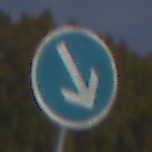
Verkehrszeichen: VorgeschriebeneVorbeifahrtRechts
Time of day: MorningAfternoon
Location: Outdoor (Suburban)
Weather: PartlyCloudy
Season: NotSpecified
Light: Natural